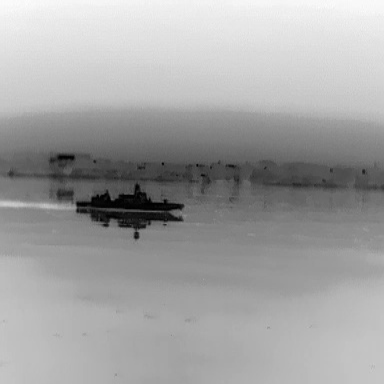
There is a warship in the infrared image.